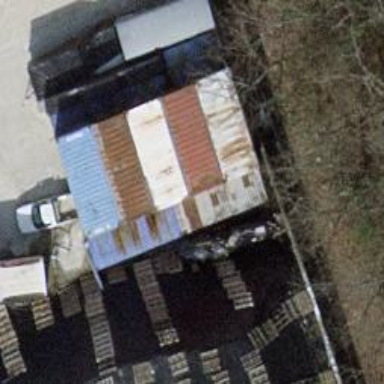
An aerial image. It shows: Shed.